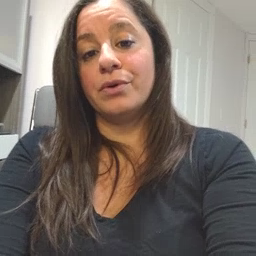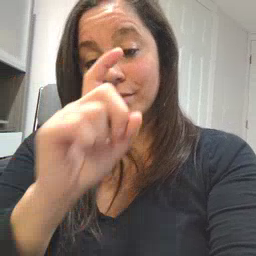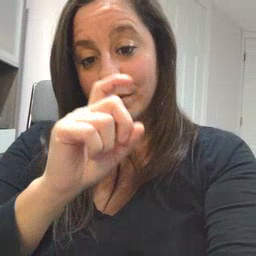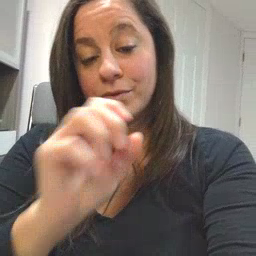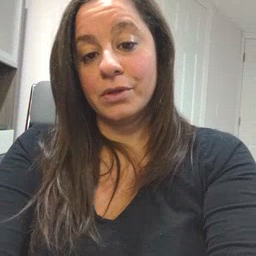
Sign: doll